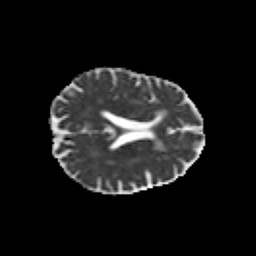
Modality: MD
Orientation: axial
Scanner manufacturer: siemens
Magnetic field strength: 3 T
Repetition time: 6.8 s
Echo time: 0.093 s